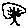
Label: tree